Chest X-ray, PA view. Patient: 60 years old, sex F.
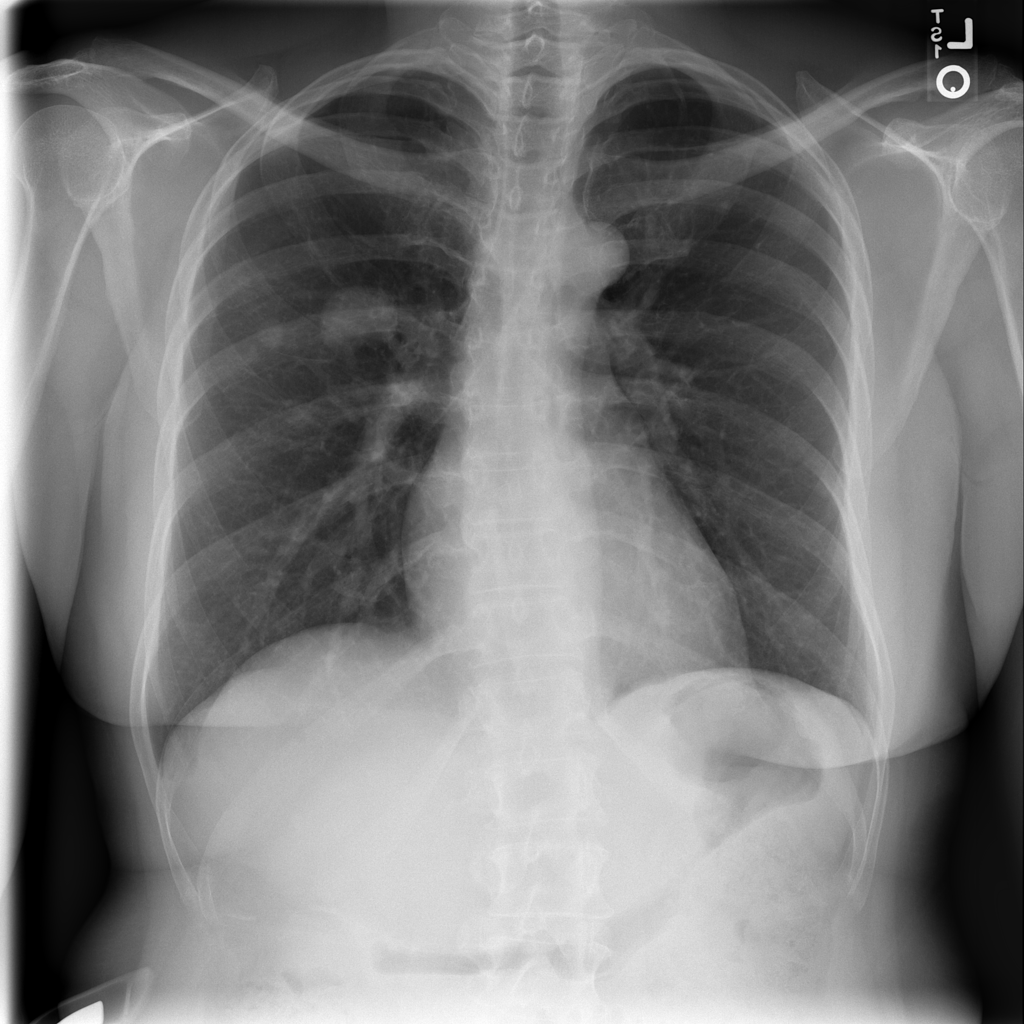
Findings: Mass, Nodule